Question: I need server 2008 in my development system. So I referred the Microsoft documents and started to configure.
I Completed the required things in my Windows 7 x64 system. And then I referred this link to extraction process,
> Link: <URL>
but those people worked, but me not able to understand what is the issue.
I attached Screenshot, refer it and give me the solution....
Error Screen Shot:

My Configuration is referred from this links,
1. https://www.codeproject.com/Tips/373724/SharePoint-Installation-on-Windows
2. https://learn.microsoft.com/en-us/previous-versions/office/developer/sharepoint-2010/ee554869(v%3Doffice.14)
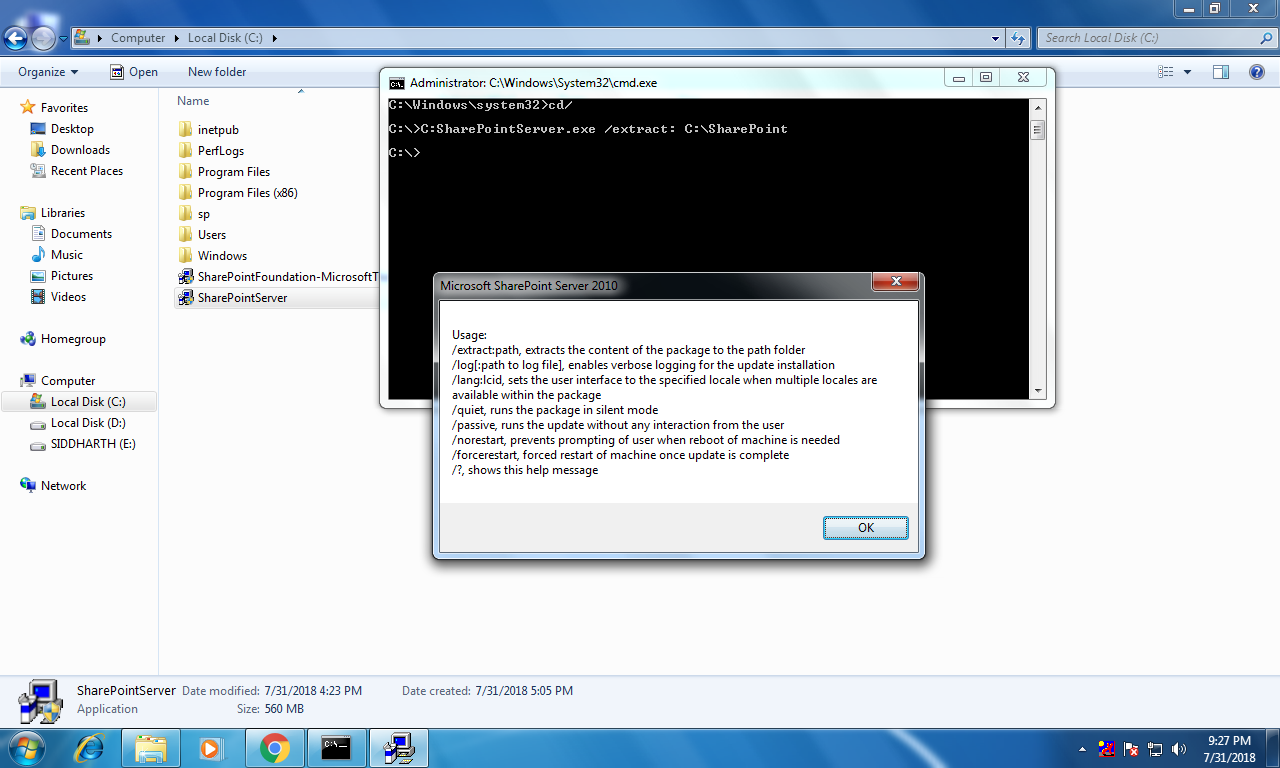
Answer: Just remove .exe in your comment text. It will work.
Old Comment Text :
New Comment Text :